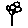
Label: flower